Question: I have 2 tables: users and log. Currently my query looks like that.
'''
$stmt = $this->db->prepare("SELECT u.id, u.email, u.salt, u.pass, u.approved, u.ban, u2.status FROM 'users' AS u LEFT OUTER JOIN 'log' AS u2 ON u2.user_id = u.id WHERE u.email = ?") or die($this->db->error);
$stmt->bind_param("s", $_POST['email']) or die($stmt->error);
$stmt->execute();
$stmt->store_result();
if ($stmt->num_rows == 0) {
die($this->ajax->respond(7));
}
$data = array();
$stmt->bind_result($data['id'], $data['email'], $data['salt'], $data['pass'], $data['approved'], $data['ban'], $data['status']) or die($stmt->error);
$stmt->fetch() or die($stmt->error);
$stmt->close() or die($stmt->error);
'''
Status column of log table - is indicates if user already signed in or not. What I want to do is to check if email exists in 'users' table and to count rows of 'log' table where 'status=1'. Is that possible with one and only query?
In other words:
Here is log table

Take a look at rows where status = 1. This indicates that user 1 currently signed in. To prevent second signin from different browser I want to at first check for email in users table (basic signin procedure) and at that moment check if user not signed in (by counting rows where status = 1 in log table)
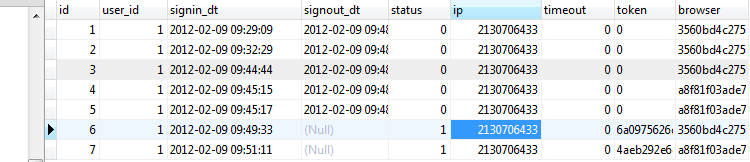
Answer: Just change the query to this -
'''
SELECT u.id, u.email, u.salt, u.pass, u.approved,
u.ban, SUM(u2.status) AS status FROM 'users' AS u
LEFT JOIN 'log' AS u2 ON u2.user_id = u.id
WHERE u.email = ?
GROUP BY u.id
'''
There are a number of other ways to do this as well.